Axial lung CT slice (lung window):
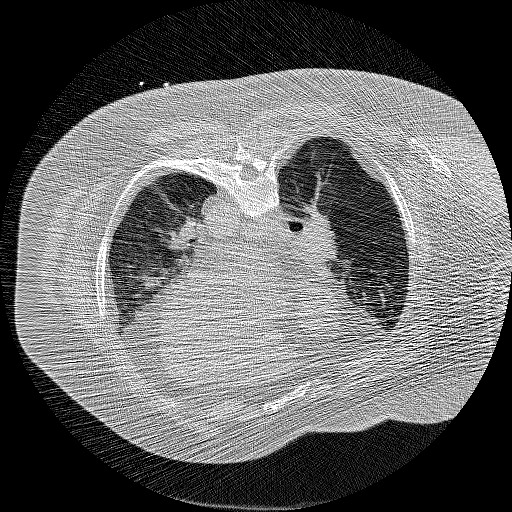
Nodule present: no